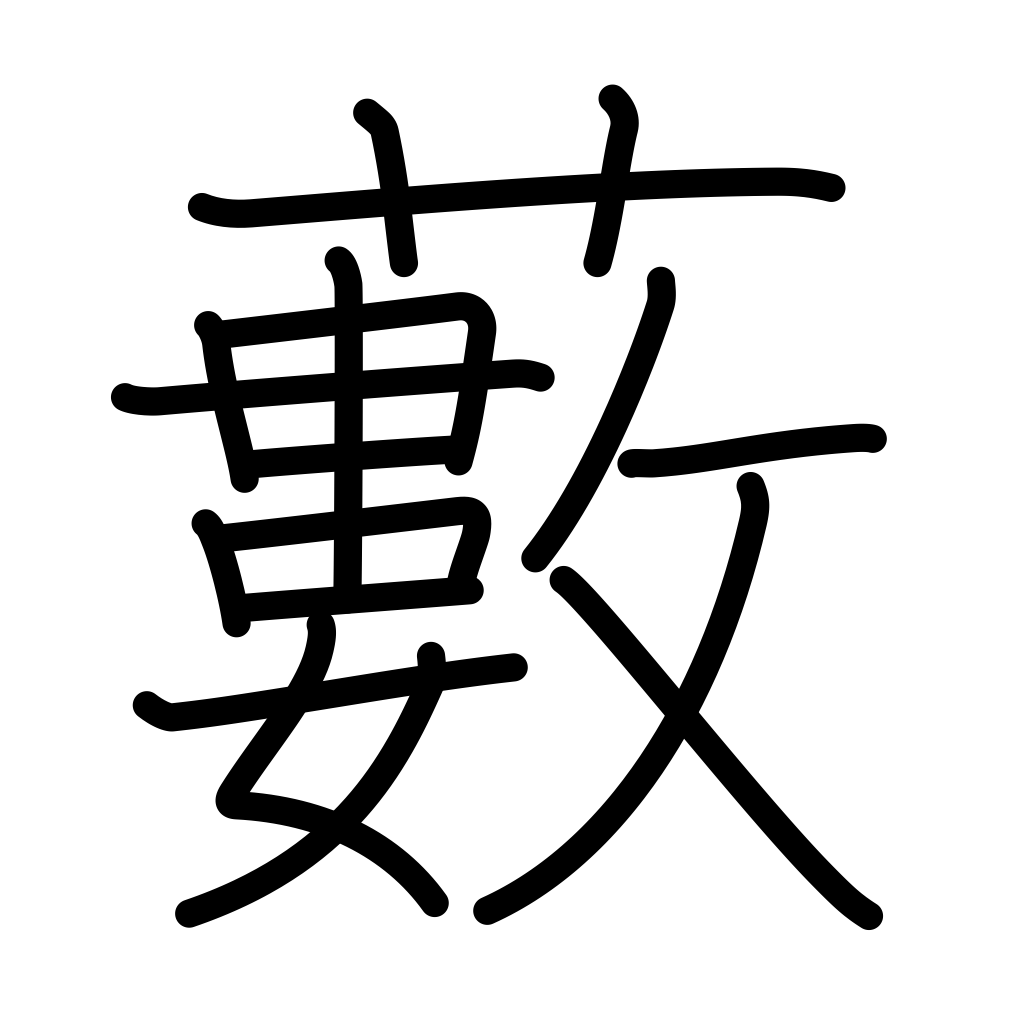
Meaning: thicket, bush, underbrush, grove